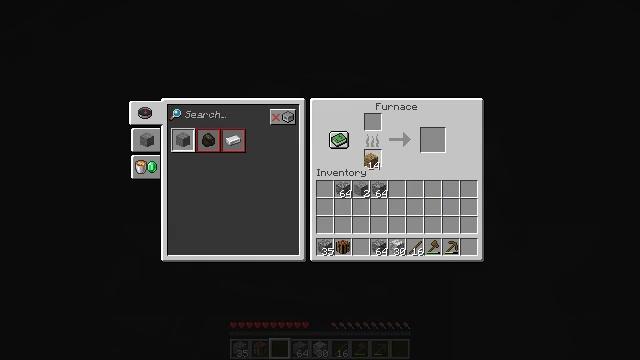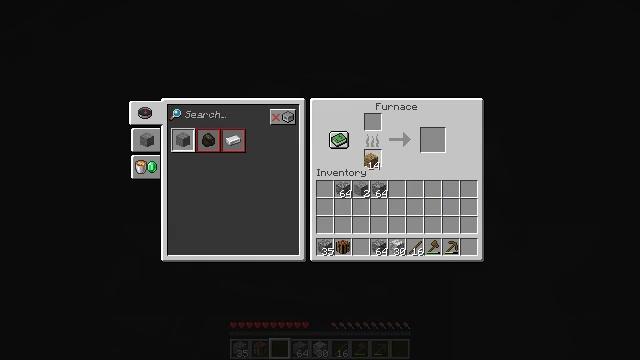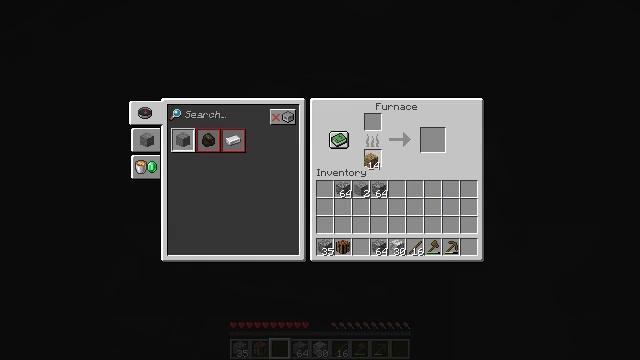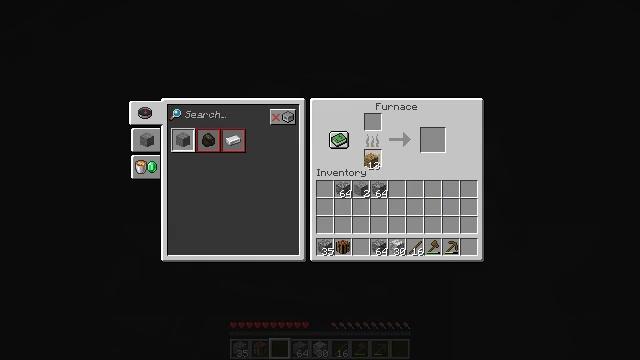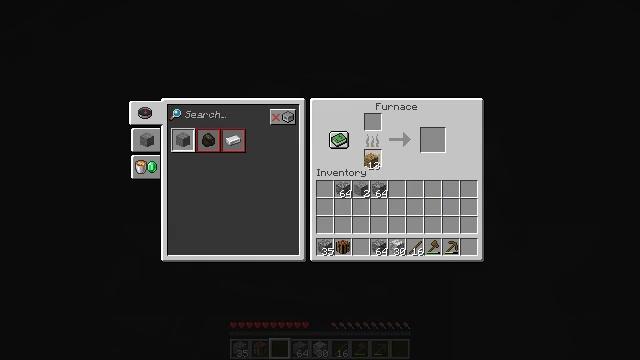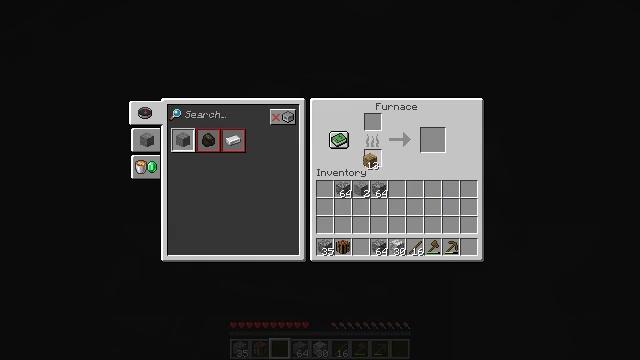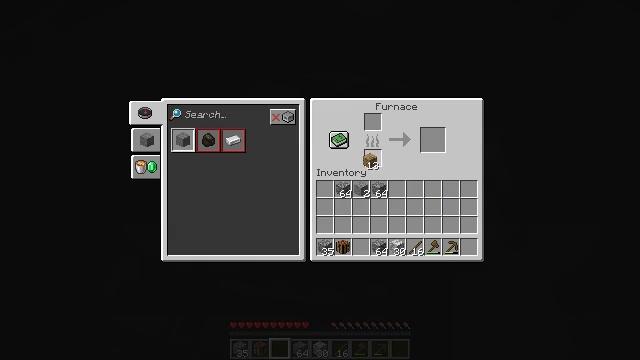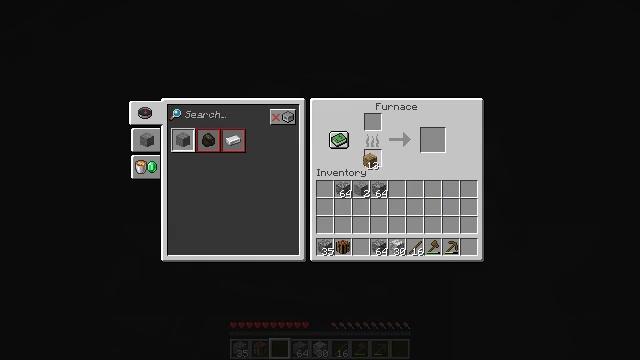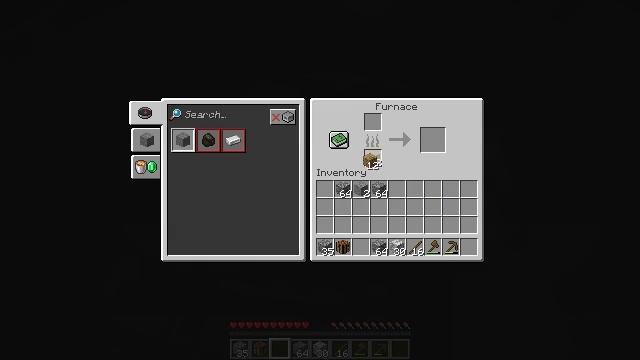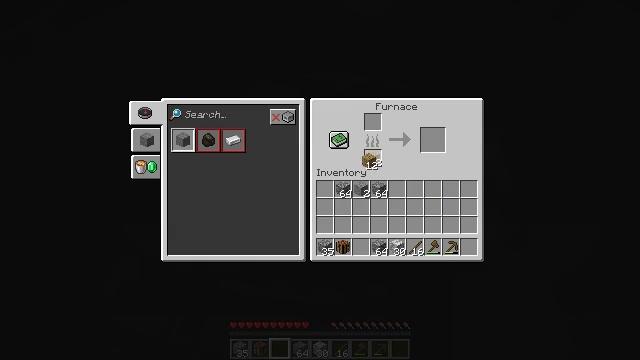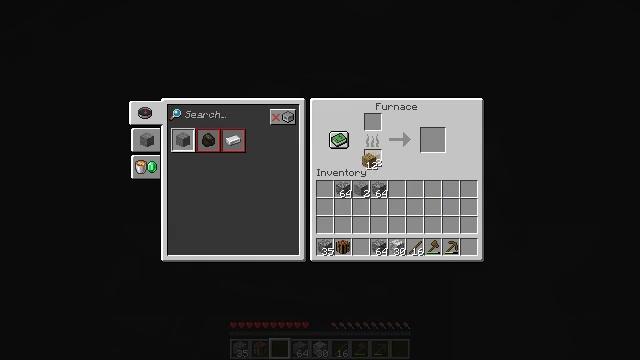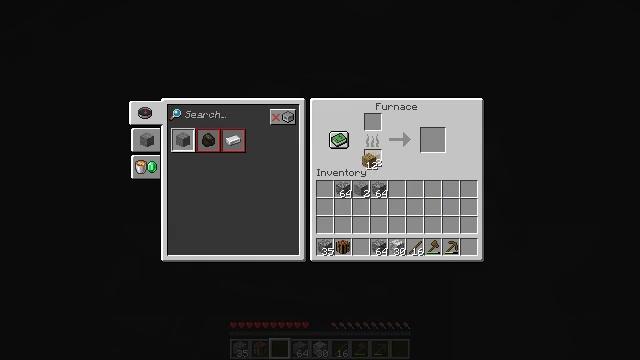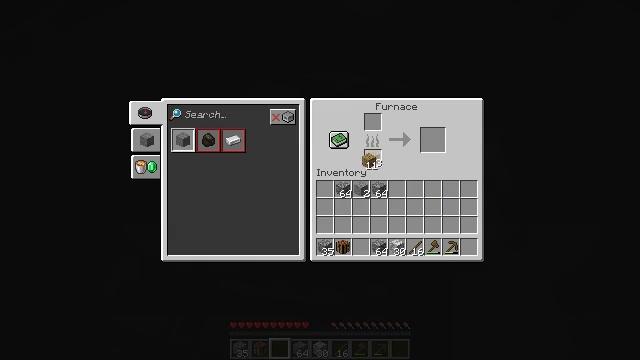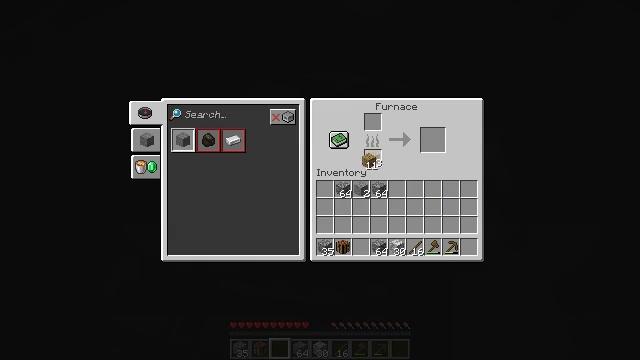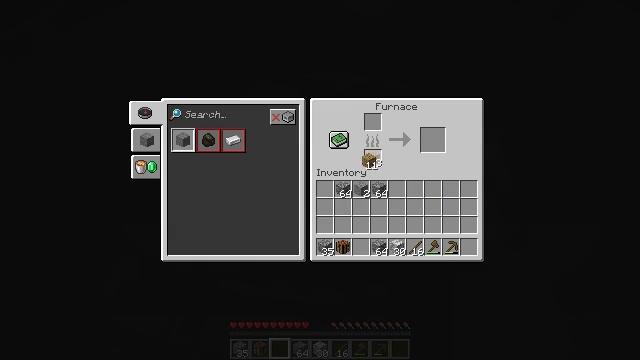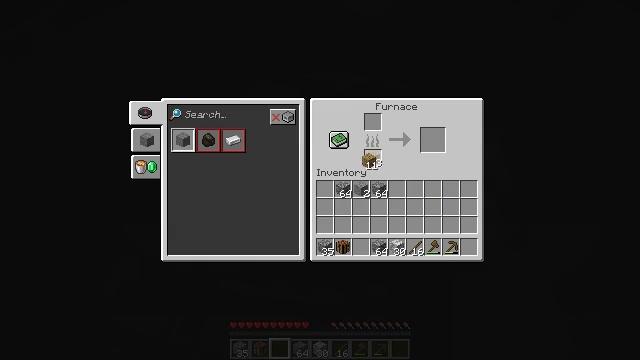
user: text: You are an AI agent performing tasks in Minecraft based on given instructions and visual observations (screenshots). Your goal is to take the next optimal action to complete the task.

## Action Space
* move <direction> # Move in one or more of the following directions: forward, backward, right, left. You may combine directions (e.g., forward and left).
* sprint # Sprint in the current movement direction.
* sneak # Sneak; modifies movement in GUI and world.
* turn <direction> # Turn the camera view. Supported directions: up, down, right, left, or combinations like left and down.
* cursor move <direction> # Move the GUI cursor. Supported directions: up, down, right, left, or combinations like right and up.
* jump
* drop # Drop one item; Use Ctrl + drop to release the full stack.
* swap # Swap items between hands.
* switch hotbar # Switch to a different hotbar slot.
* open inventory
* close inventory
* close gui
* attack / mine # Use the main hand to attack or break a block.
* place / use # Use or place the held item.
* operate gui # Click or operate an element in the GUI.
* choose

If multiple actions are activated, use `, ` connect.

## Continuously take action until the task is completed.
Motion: motion action
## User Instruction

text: Smash the furnace to retrieve it.
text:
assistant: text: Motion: choose
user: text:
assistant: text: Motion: choose
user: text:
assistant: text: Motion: no_op
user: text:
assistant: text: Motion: choose
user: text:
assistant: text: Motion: choose
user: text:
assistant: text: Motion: choose
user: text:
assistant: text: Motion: choose
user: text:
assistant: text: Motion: no_op
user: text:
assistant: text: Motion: choose
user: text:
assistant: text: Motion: choose
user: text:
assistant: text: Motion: choose
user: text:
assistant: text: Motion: no_op
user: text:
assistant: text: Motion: no_op
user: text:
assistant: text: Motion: no_op
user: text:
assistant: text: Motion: no_op
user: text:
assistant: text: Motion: cursor move down
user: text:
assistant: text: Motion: cursor move down
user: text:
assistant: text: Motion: cursor move right and down
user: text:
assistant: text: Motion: no_op
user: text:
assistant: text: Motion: cursor move right and down
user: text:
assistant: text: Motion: no_op
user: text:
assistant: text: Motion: no_op
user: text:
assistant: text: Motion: no_op
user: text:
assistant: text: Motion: no_op
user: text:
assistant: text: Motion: no_op
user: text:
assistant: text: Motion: no_op
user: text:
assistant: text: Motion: no_op
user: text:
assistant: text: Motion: no_op
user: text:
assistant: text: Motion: no_op
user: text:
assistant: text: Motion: cursor move up